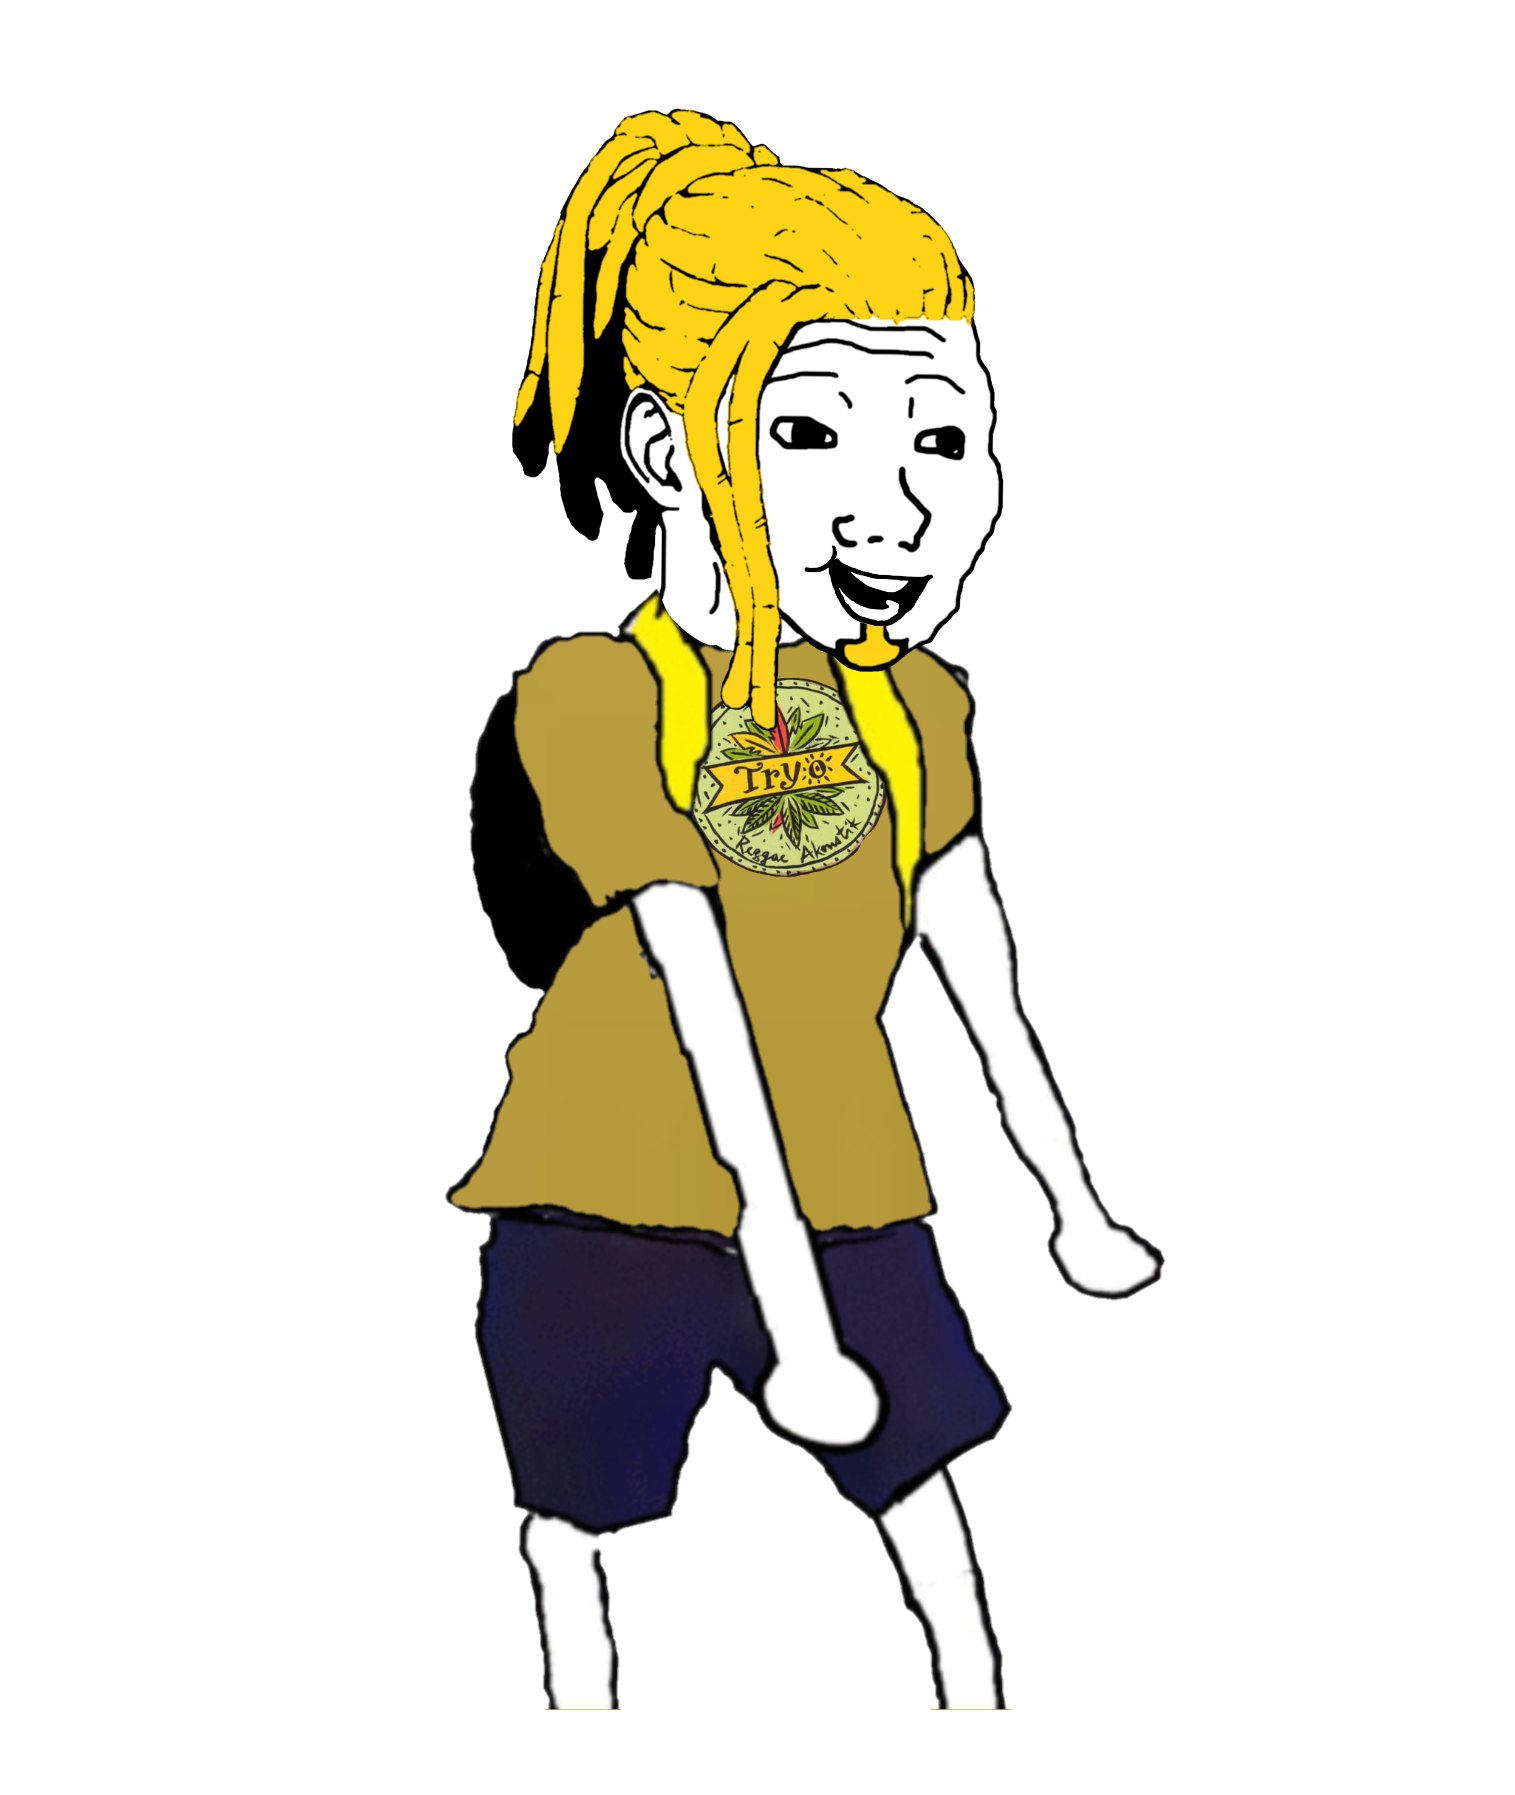
Label: 5_Bloomer